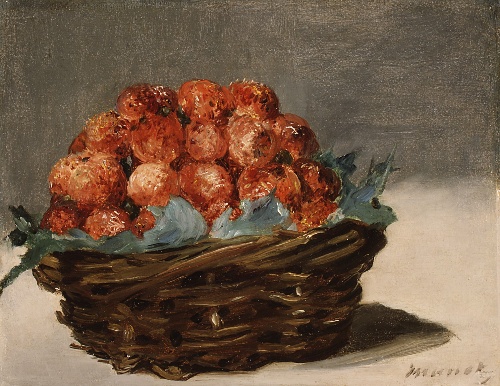
Title: Strawberries
Artist: Edouard Manet
Artist bio: French, Paris 1832–1883 Paris
Date: ca. 1882
Object type: Painting
Classification: Paintings
Medium: Oil on canvas
Dimensions: 8 3/8 x 10 1/2 in. (21.3 x 26.7 cm)
Department: European Paintings
Credit line: Gift of Mr. and Mrs. Nate B. Spingold, 1956
Accession year: 1956
Repository: Metropolitan Museum of Art, New York, NY
Tags: Strawberries|Still Life